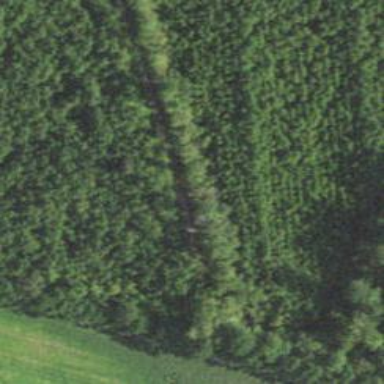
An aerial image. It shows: Abandoned railway.